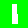
Digit: 1